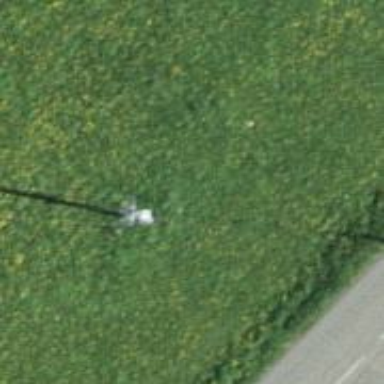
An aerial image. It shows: Concrete power pole with main transformer. This pole is part of minor distribution substation.